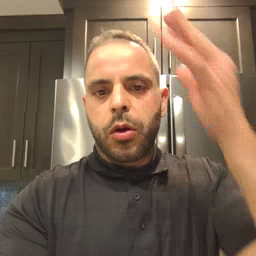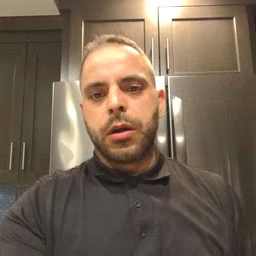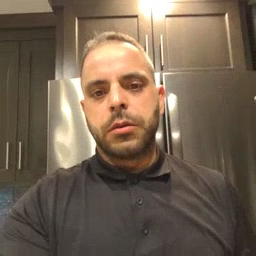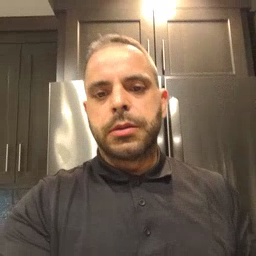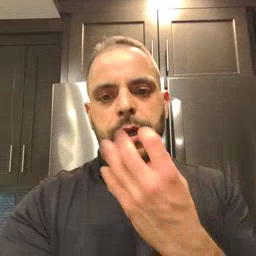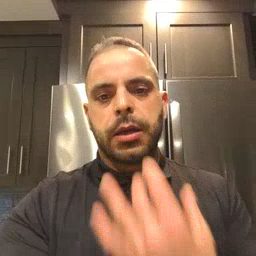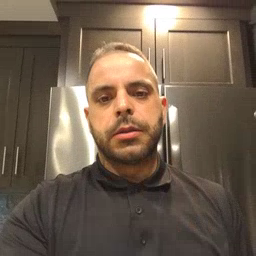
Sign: snack